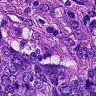
Metastatic tissue present: yes